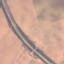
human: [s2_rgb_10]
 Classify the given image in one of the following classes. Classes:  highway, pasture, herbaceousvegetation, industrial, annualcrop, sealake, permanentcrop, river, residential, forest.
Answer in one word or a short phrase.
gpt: Highway